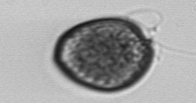
Label: Prorocentrum